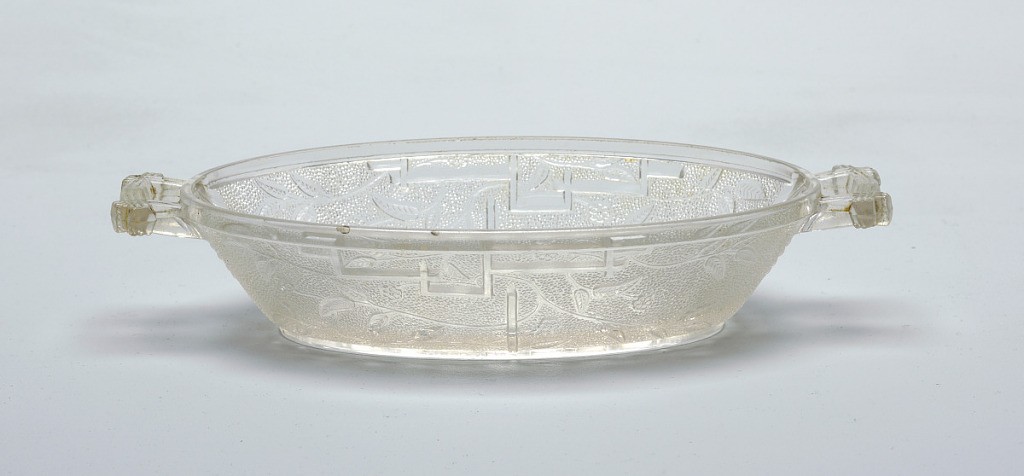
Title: Dish
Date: ca. 1880
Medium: pressed glass
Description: Of clear glass, the tapering oval form with simple slightly squared handles; outer surface of body molded with Japanese-inspired decoration of open flowers and flowing stems and leaves and fret work on a pebble-textured ground; underside of bottom with a regular pattern of squares.